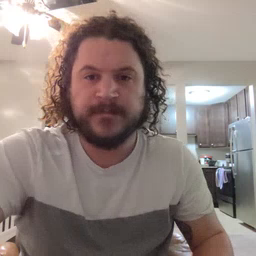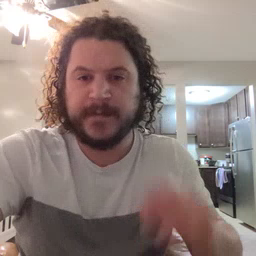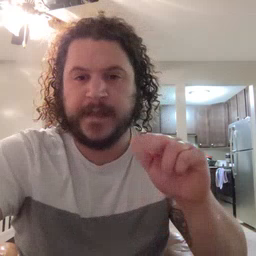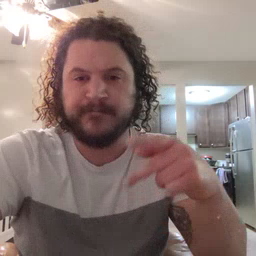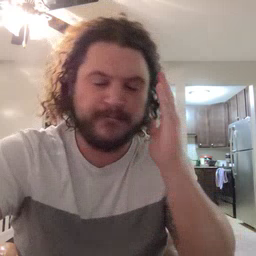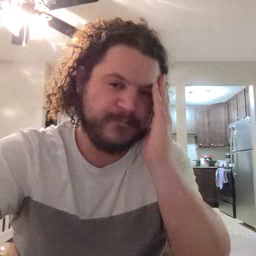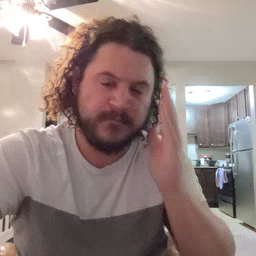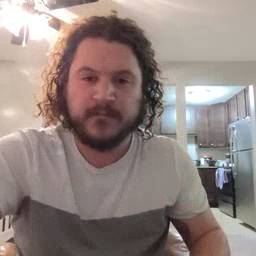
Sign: nap